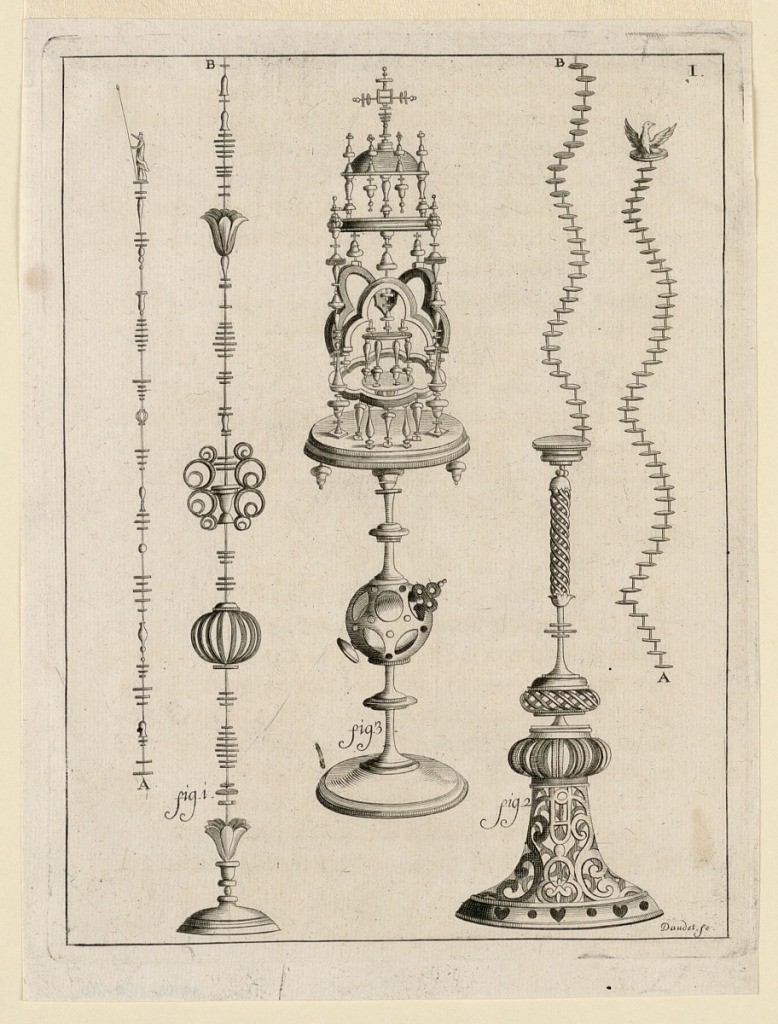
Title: Recueil d'ouvrages curieux de mathématique et de mécanique..., Plate 1
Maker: Gaspard Grollier de Seviere II, French, 1677 - 1745
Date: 1732
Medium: Engraving on laid paper
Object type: Print
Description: Three mechanical objects on stands pierced with strapwork decoration, probably intended to be carried out in metal, or ivory. Two alternative schemes are given for the vertical members joining small, regularly-placed disc. Numbered fig. 1, 2, 3.